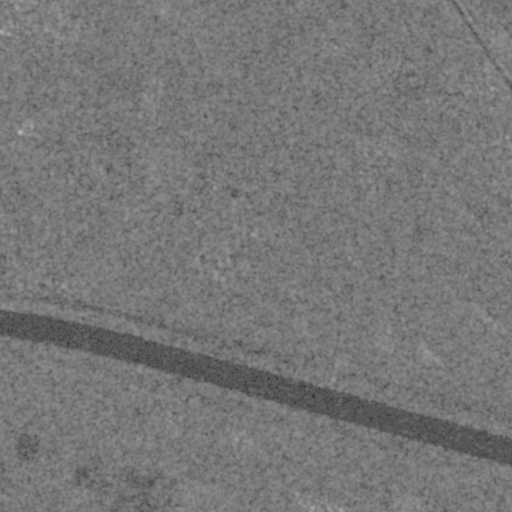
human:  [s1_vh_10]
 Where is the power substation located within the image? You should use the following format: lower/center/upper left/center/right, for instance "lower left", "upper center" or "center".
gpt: The power substation is located in the lower right of the image.
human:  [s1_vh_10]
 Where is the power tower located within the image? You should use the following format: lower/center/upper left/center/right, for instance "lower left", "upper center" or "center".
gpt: There is no power tower in the image.

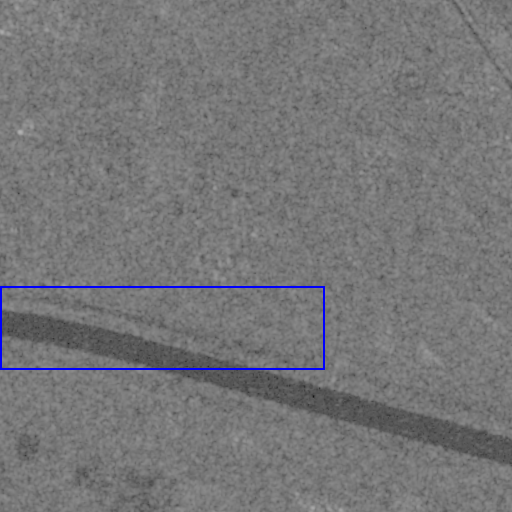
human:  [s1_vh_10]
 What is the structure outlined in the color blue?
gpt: The structure outlined in blue is a solar farm.
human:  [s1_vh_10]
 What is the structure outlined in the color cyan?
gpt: There is no cyan outline.